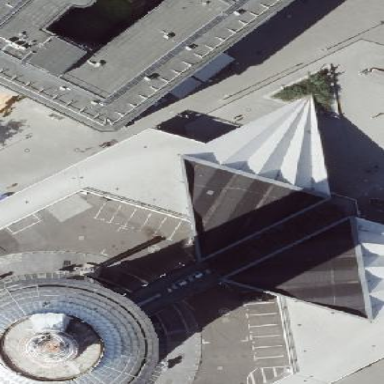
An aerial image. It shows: Building with grey roof.